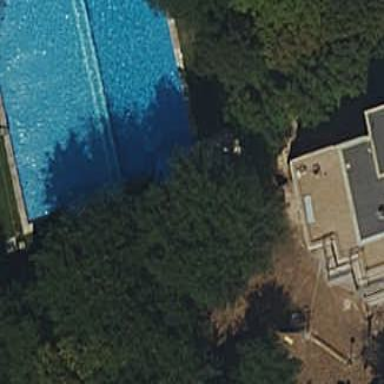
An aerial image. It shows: Swimming pool located in leisure land.